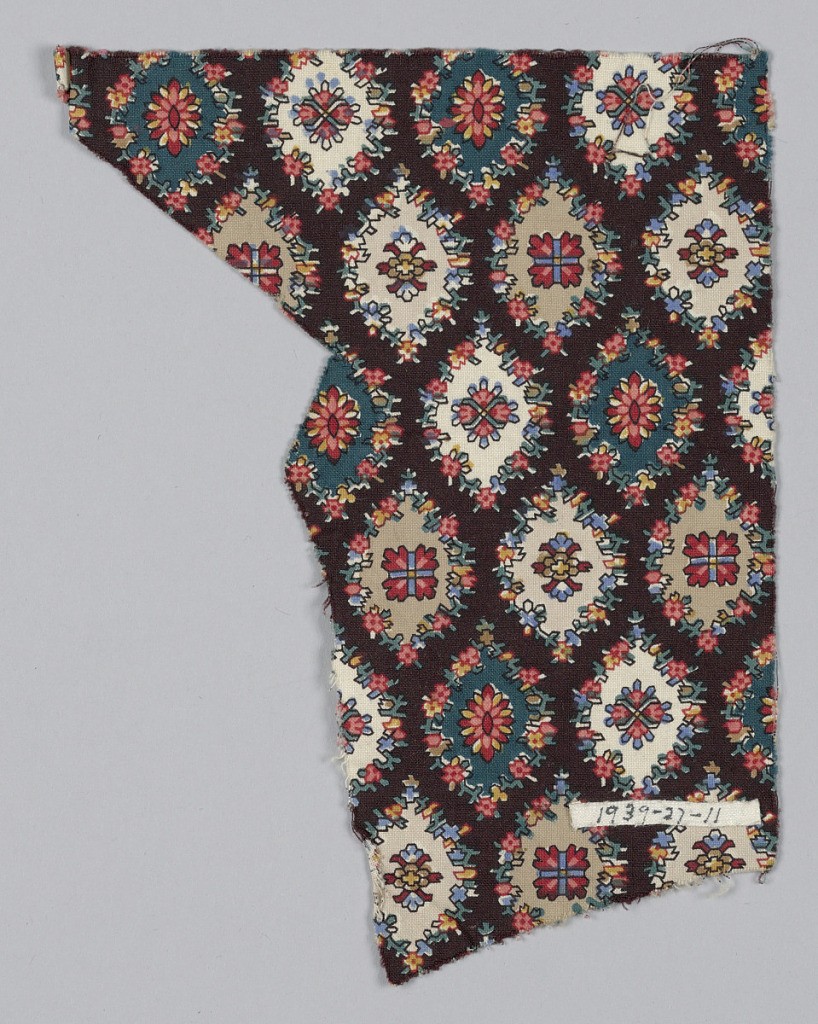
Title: Fragment
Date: ca. 1850
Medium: cotton Technique: printed
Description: Fragment with a pattern of pointed medallions ornamented with geometric forms in bright red, blue and yellow on a brown ground.